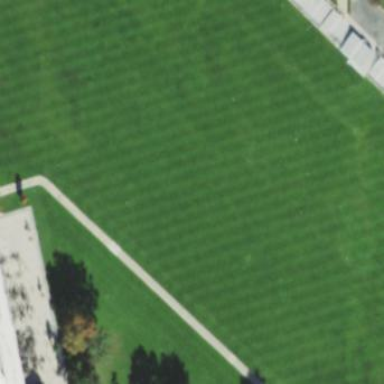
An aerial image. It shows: Parade field with grass.